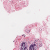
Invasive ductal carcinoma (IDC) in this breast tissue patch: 0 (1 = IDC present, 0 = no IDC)